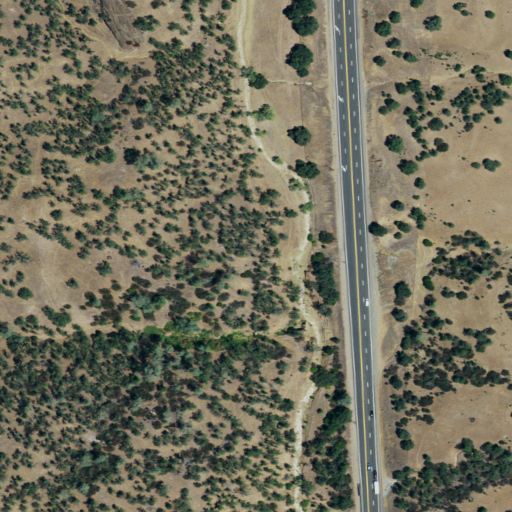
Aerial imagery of valley in California named Fox Canyon containing shrub, grassland, open development, low intensity development, and medium intensity development